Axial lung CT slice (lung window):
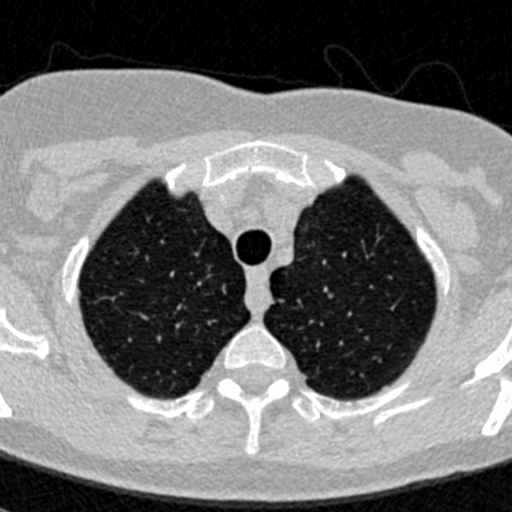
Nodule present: no